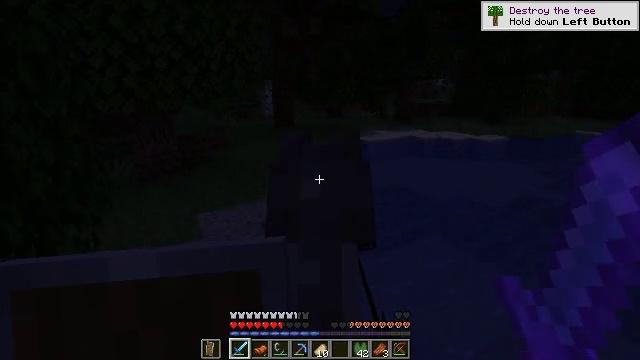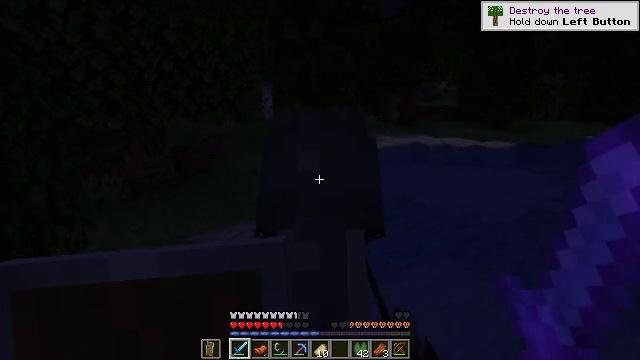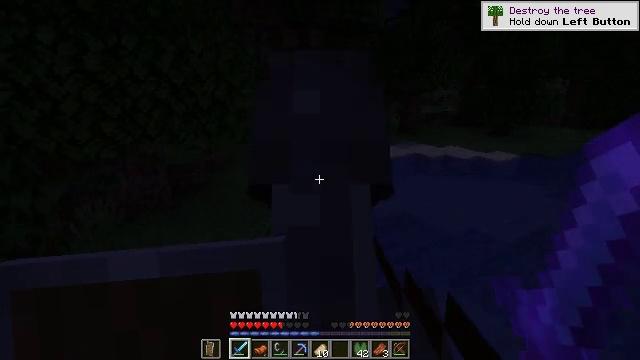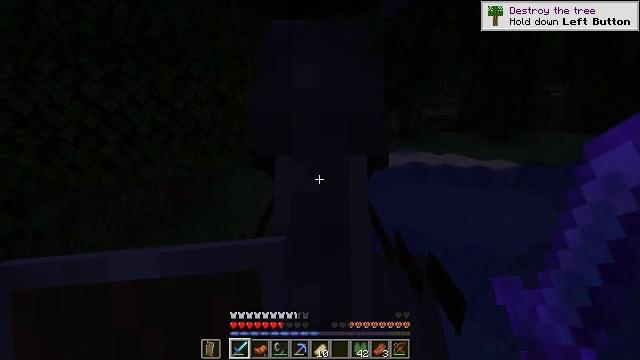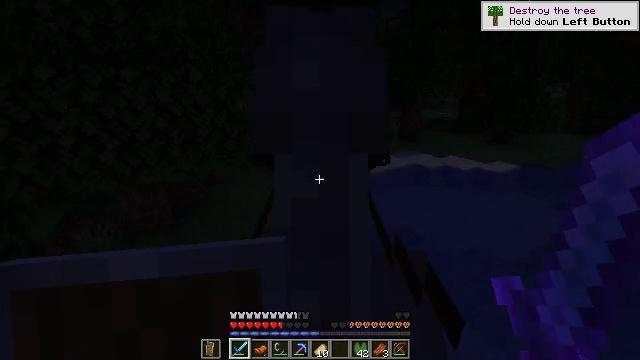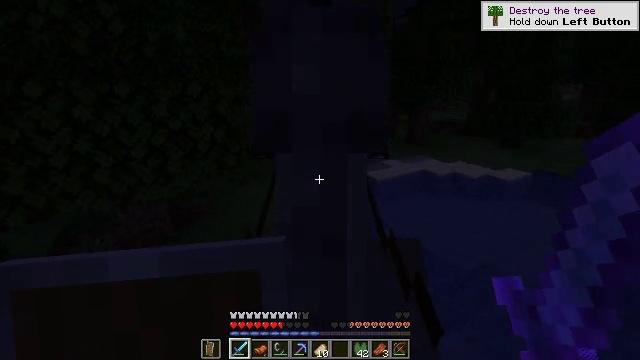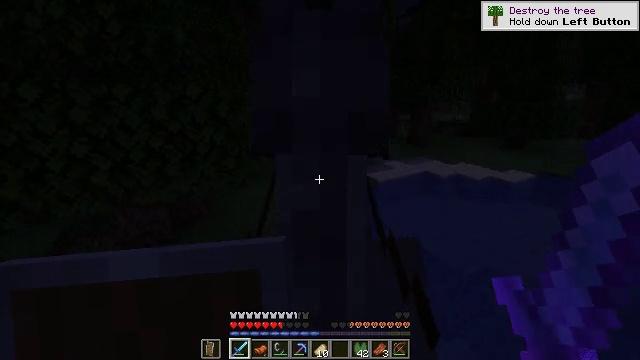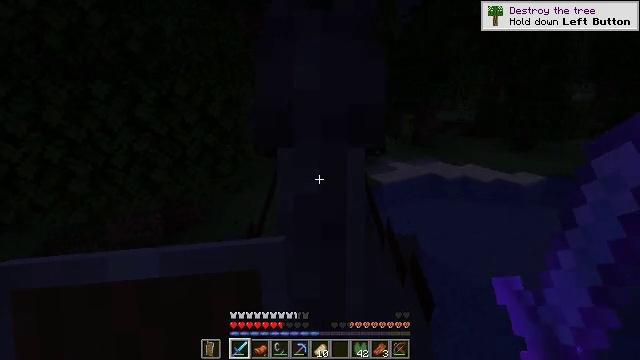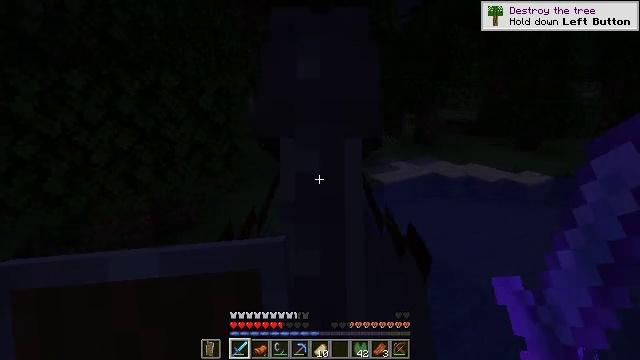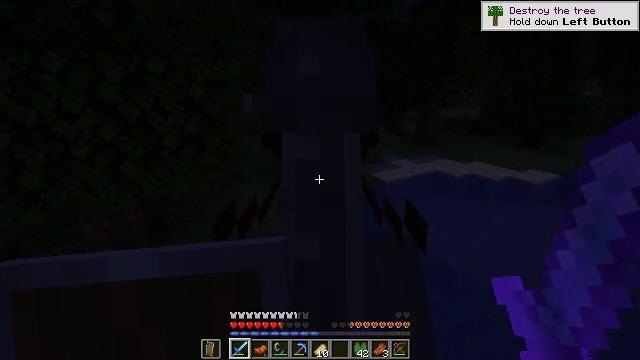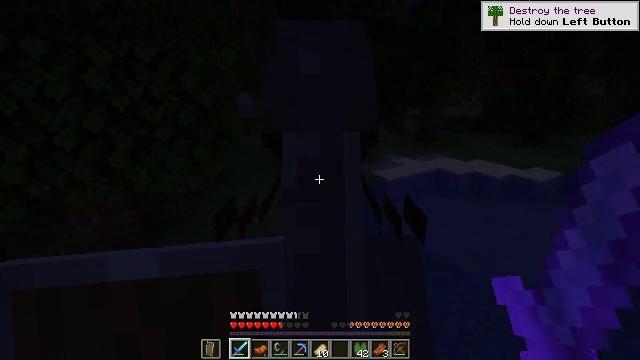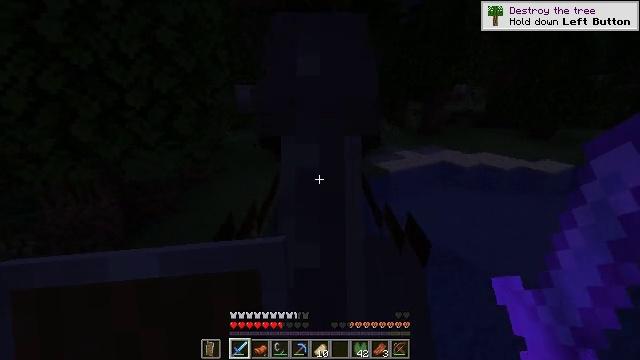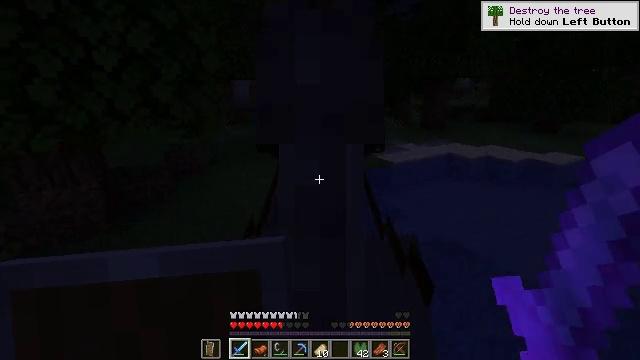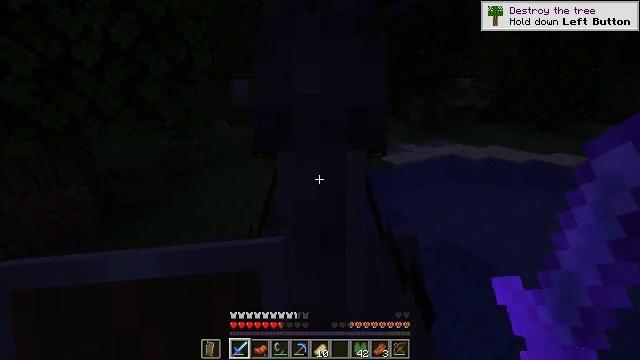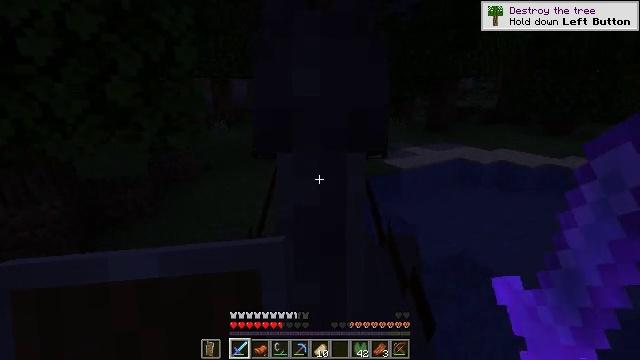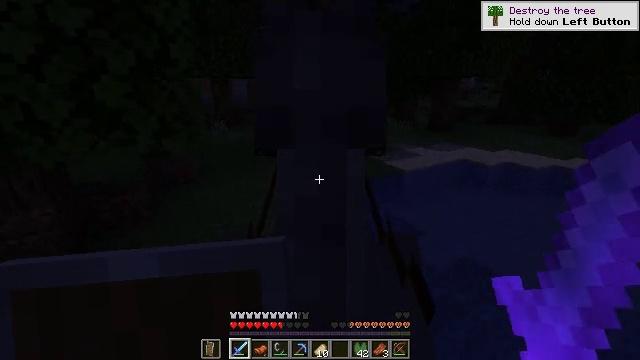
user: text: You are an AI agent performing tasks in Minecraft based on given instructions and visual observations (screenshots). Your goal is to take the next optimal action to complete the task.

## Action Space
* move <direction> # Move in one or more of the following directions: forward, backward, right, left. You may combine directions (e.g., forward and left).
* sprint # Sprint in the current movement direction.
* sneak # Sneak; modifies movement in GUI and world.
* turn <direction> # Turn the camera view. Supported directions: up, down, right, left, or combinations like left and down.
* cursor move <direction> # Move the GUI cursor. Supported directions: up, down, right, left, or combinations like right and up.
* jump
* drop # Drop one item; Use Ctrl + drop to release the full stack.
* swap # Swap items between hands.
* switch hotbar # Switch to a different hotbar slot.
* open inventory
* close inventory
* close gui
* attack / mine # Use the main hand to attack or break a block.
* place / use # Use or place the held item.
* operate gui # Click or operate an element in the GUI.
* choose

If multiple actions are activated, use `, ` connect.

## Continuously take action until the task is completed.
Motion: motion action
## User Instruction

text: Harvest birch leaves for decorations.
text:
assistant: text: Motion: move forward
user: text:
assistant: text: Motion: move forward
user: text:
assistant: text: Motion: move forward
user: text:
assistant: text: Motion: move forward
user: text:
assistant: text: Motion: move forward, turn left
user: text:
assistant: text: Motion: move forward
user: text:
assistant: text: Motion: move forward
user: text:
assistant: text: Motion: move forward
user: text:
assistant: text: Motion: move forward
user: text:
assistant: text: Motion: move forward
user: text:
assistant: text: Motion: move forward
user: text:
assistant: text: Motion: move forward
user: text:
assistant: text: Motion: move forward and move left
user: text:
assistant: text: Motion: move forward and move left
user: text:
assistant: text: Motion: move forward and move left
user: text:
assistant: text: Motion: move forward and move left, turn right
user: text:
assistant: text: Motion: move forward, turn right
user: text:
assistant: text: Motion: move forward, turn right
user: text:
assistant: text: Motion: move forward
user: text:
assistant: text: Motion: move forward
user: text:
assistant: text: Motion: move forward, turn right
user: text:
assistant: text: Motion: move forward, turn right
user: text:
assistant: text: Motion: move forward, turn right
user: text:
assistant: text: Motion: move forward, turn right
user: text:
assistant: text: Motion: move forward
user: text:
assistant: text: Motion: move forward
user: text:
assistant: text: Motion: move forward
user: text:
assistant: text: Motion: move forward
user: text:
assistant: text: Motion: move forward
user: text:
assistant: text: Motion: move forward, turn right and down